Question: I'm having major troubles getting Google Maps working in production within an Android app. This is what I am currently getting (the bottom is just ads).

Key Steps I have followed:
1) I have ensured I have got the correct SHA1 Production Key and have implemented it on the Google Console API as well as within the app (They key that google gives). I have registered two keys - one for the debug and one for production
2) Internet, location, etc is working
3) The app works in DEBUG mode, but does not work when signed and installed on device via USB. I have triple checked the SHA 1 signature of the sign, etc.
4) The MapsFragment comes from the template available in Android Studio.
In production mode, the log cat displays this:
'''
01-11 16:04:54.511 19346-19437/com.mike.mapstest E/Google Maps Android API: Authorization failure. Please see https://developers.google.com/maps/documentation/android/start for how to correctly set up the map.
01-11 16:04:54.516 19346-19437/com.mike.mapstest E/Google Maps Android API: In the Google Developer Console (https://console.developers.google.com)
Ensure that the "Google Maps Android API v2" is enabled.
Ensure that the following Android Key exists:
API Key: YOUR_KEY_HERE
Android Application (<cert_fingerprint>;<package_name>): <SHA1 Removed for this> ;com.mike.mapstest
'''
This error obviously says something is wrong with my auth?
What am I doing wrong?
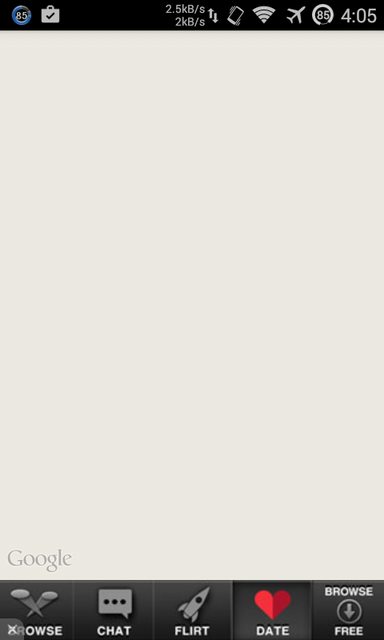
Answer: Based on the logcat output from your debuggable release build:
'''
01-11 16:04:54.511 19346-19437/com.mike.mapstest E/Google Maps Android API: Authorization failure. Please see https://developers.google.com/maps/documentation/android/start for how to correctly set up the map.
01-11 16:04:54.516 19346-19437/com.mike.mapstest E/Google Maps Android API: In the Google Developer Console (https://console.developers.google.com)
Ensure that the "Google Maps Android API v2" is enabled.
Ensure that the following Android Key exists:
API Key: YOUR_KEY_HERE
Android Application (<cert_fingerprint>;<package_name>): <SHA1 Removed for this> ;com.mike.mapstest
'''
it would appear that you have not overridden the api key placeholder 'YOUR_KEY_HERE' in the manifest (or separate api keys file, depending on your configuration). Replace that string, wherever it lives, with your actual key and you should be good to go.
Edit: <URL>, if it matches your configuration, probably explains why you are only seeing this for release builds:
> Return to Android Studio and paste the API key into the YOUR_KEY_HERE section of the file:Note that these steps have enabled Google Maps support for the debug version of the application package. The API key will also need to be added to the google_maps_api.xml file located in MapDemo -> app -> src -> release -> res -> values when the release version of the application is ready to be built.